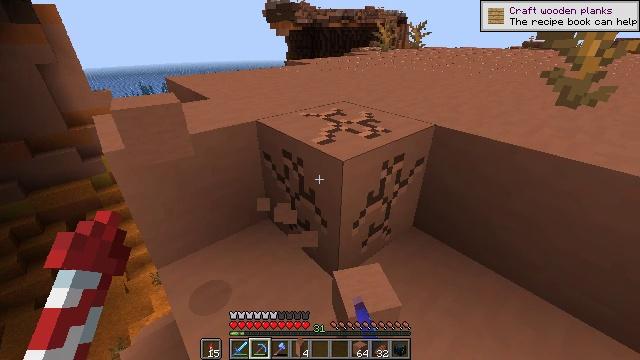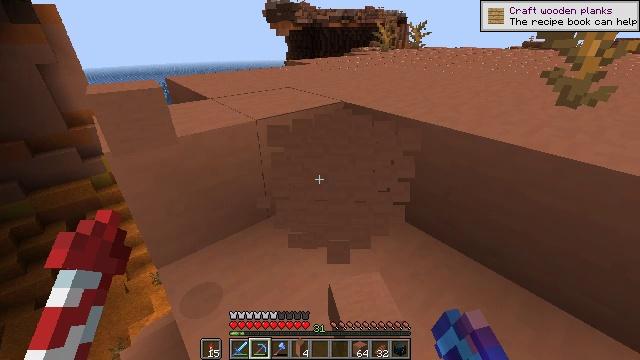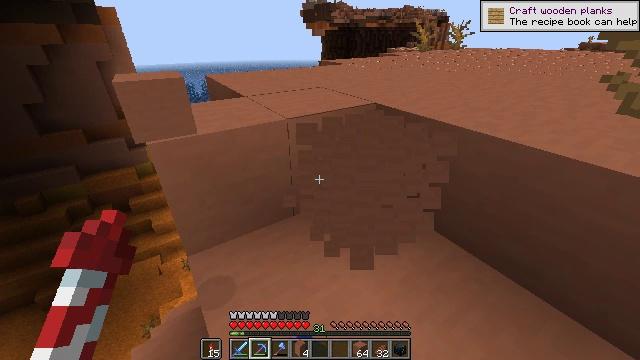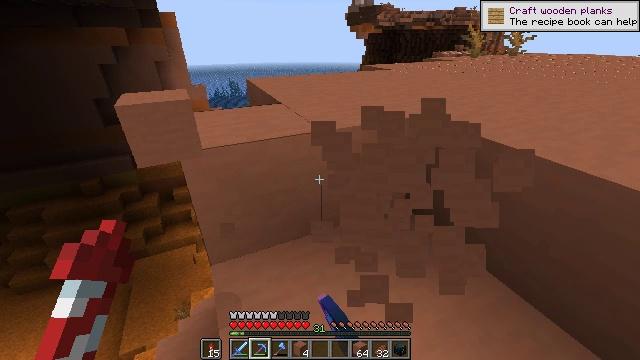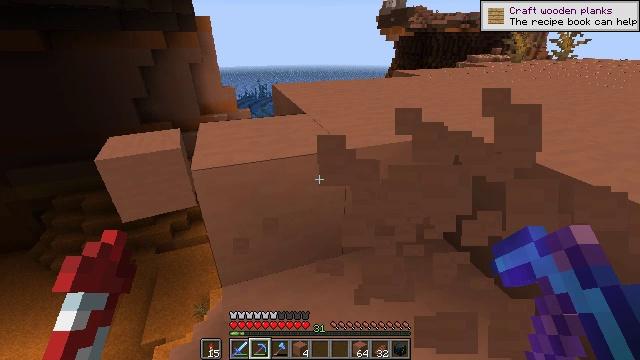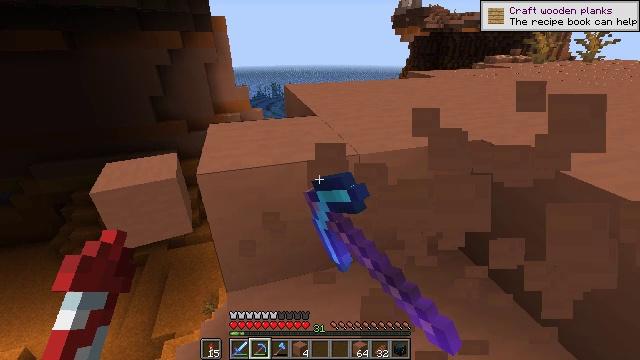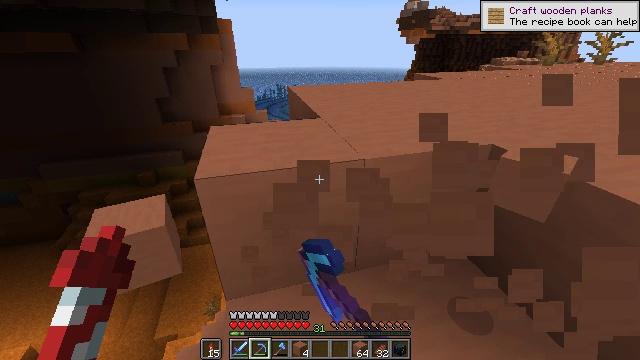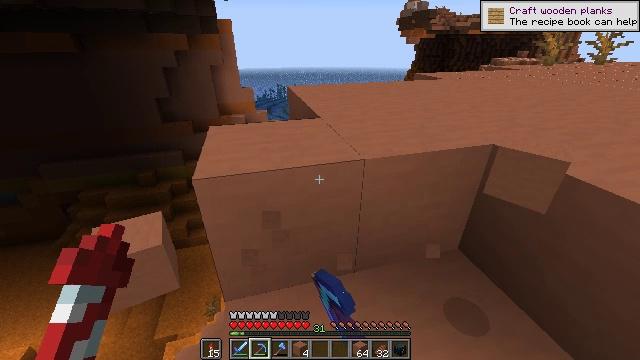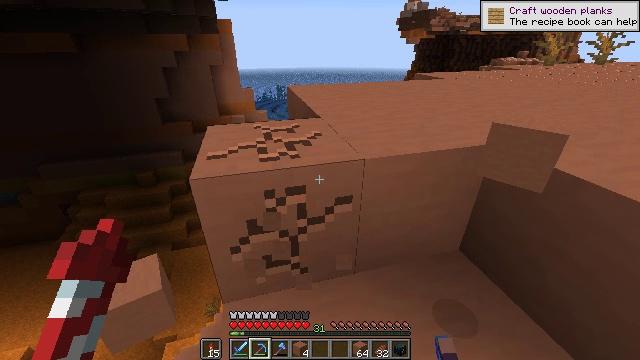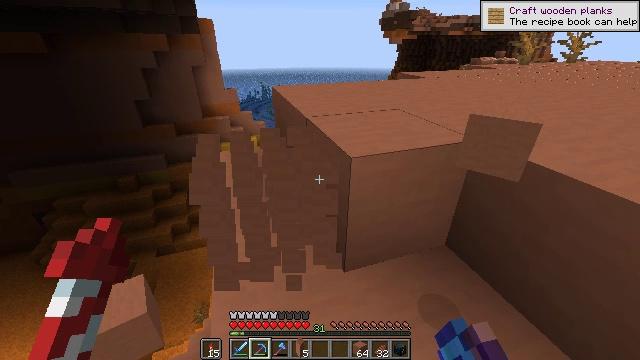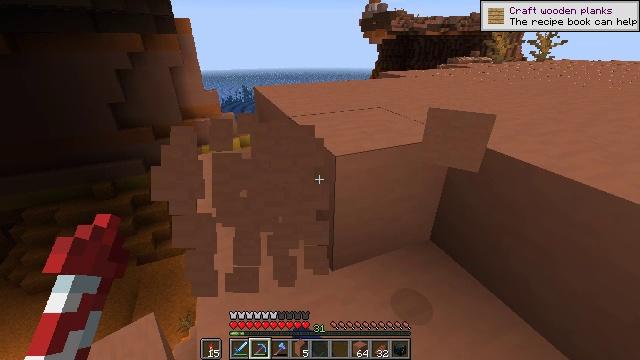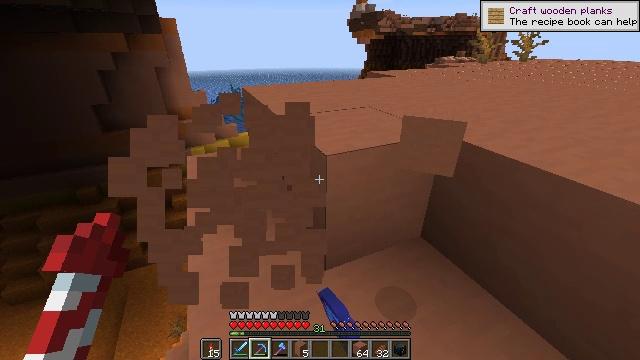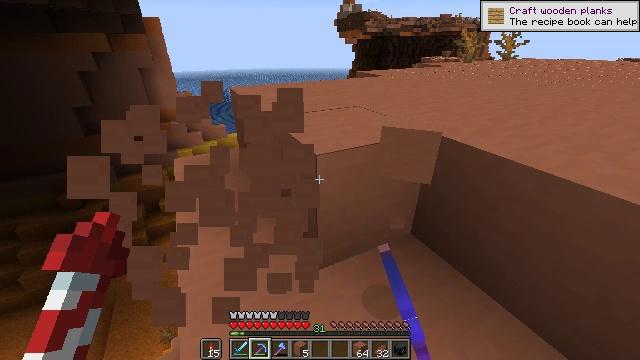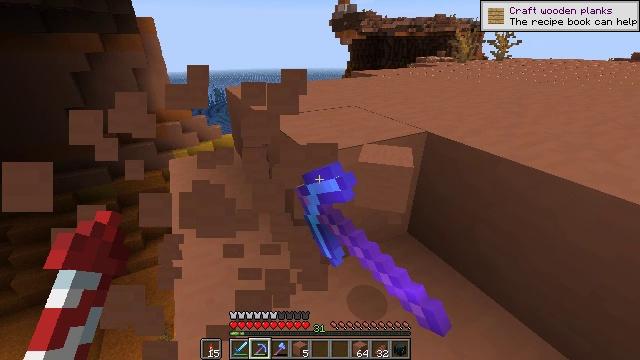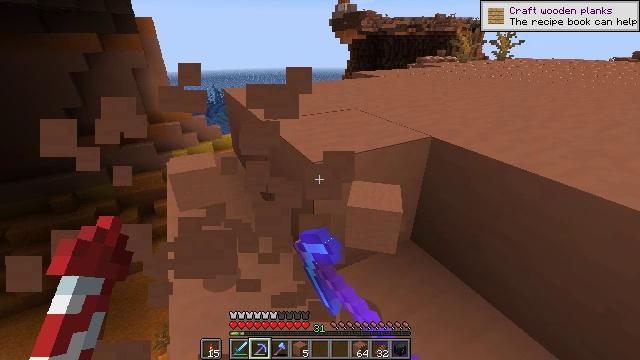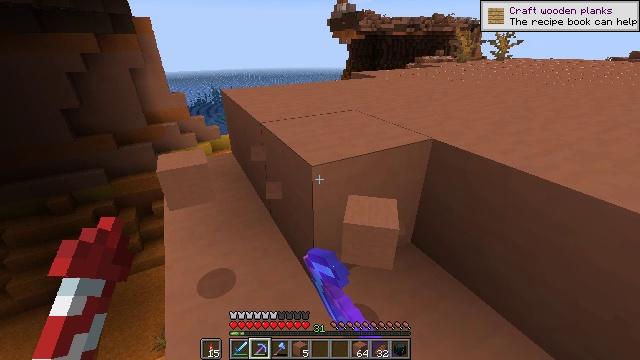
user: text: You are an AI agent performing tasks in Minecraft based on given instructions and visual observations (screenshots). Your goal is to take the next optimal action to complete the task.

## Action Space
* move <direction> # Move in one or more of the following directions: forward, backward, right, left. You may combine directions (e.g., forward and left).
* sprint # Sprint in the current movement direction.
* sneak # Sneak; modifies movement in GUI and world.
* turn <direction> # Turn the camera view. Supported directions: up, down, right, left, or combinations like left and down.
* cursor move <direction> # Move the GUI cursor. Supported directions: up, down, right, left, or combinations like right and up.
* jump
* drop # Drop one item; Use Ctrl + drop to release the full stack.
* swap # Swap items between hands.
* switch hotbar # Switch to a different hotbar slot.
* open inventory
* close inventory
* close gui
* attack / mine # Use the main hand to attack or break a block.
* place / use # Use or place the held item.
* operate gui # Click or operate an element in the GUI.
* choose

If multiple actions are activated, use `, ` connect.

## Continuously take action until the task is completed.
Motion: motion action
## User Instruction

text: Attack the terracotta block to obtain it.
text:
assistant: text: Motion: attack / mine
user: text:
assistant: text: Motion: move forward, turn left, attack / mine
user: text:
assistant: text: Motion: move forward, turn left, attack / mine
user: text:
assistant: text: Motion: move forward, turn left, attack / mine
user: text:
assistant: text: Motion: turn left, attack / mine
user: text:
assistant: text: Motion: turn left, attack / mine
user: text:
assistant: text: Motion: attack / mine
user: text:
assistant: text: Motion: attack / mine
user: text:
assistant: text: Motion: turn right, attack / mine
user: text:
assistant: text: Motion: turn right, attack / mine
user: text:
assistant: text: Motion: turn right, attack / mine
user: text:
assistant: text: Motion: turn right, attack / mine
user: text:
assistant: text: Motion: attack / mine
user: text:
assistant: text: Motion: move forward, attack / mine
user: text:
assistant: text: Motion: move forward, attack / mine
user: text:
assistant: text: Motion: move forward, attack / mine
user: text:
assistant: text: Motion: move forward, turn left, attack / mine
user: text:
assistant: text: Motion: move forward, turn left, attack / mine
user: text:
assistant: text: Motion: move forward, turn left, attack / mine
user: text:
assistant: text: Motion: attack / mine
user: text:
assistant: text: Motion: attack / mine
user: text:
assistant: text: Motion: attack / mine
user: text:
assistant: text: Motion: attack / mine
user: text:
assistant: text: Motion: move forward and move left, attack / mine
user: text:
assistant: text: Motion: move forward and move left, turn right, attack / mine
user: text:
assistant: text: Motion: move forward and move left, turn right and down, attack / mine
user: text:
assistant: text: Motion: move forward and move left, turn right, attack / mine
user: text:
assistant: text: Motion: move forward and move left, turn right, attack / mine
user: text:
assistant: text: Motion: turn right, attack / mine
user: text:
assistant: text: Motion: attack / mine